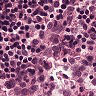
Metastatic tissue present: no